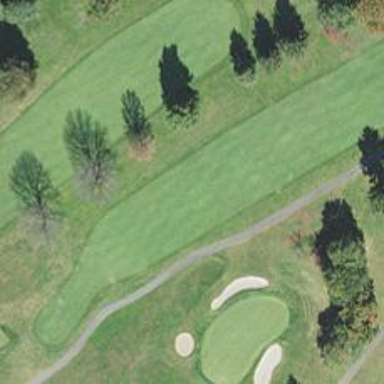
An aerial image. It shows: Golf hole.